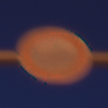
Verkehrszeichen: VerbotFahrzeugeAllerArt
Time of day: Night
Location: Outdoor (Urban)
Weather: PartlyCloudy
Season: NotSpecified
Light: Artificial